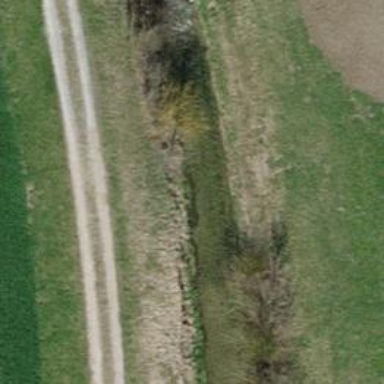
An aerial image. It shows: Hedge barrier.